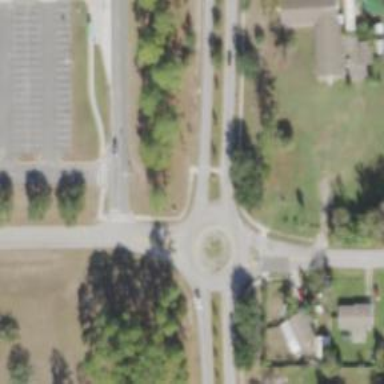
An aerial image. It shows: Tertiary road leading to roundabout.